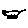
Label: cat